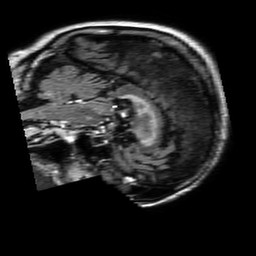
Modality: FLAIR
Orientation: sagittal
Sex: female
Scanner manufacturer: philips
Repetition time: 11 s
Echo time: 0.125 s